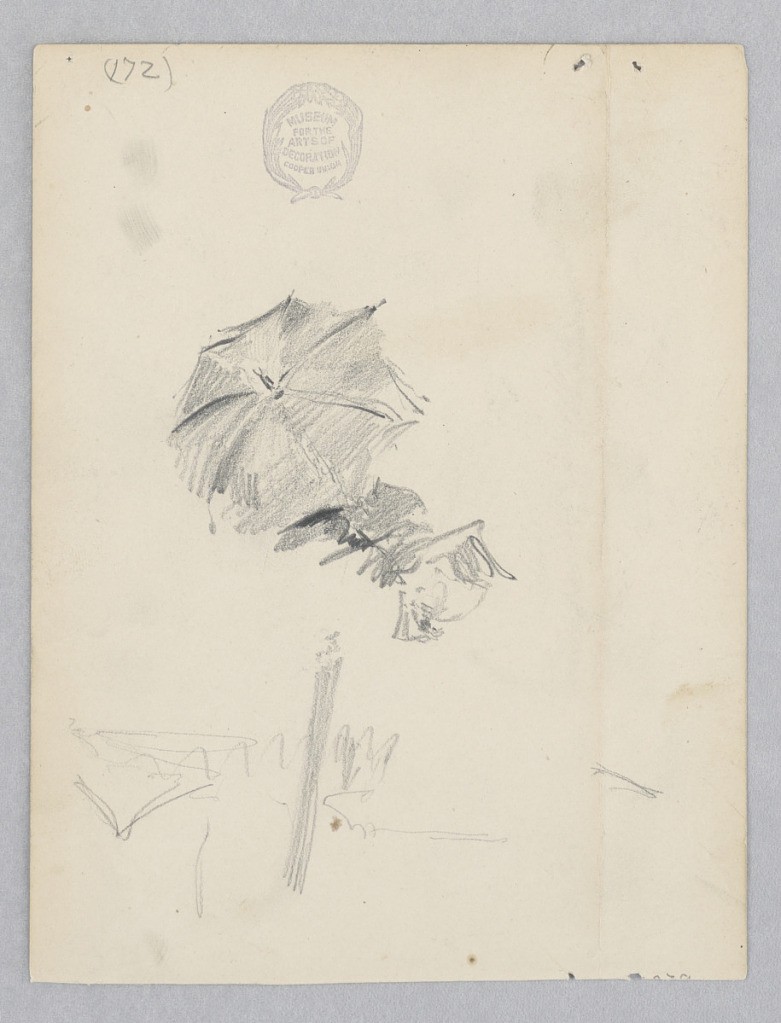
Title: Artist sketching
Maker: Robert Frederick Blum, American, 1857–1903
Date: n.d.
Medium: Graphite on wove paper
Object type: Drawing
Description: A figure sketching under an umbrella.